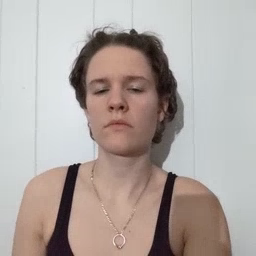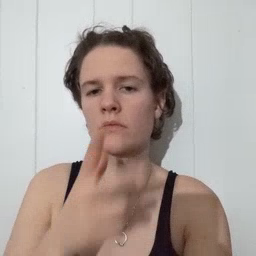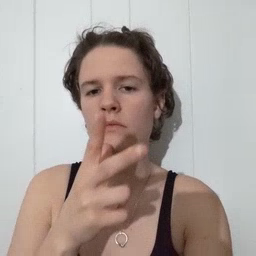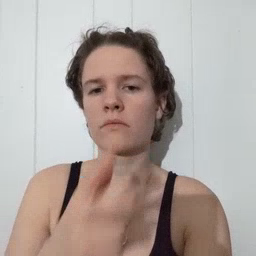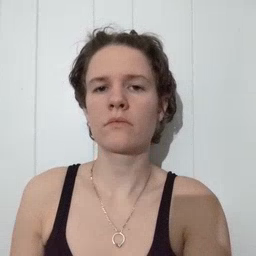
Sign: hen